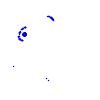
Particle: kaon